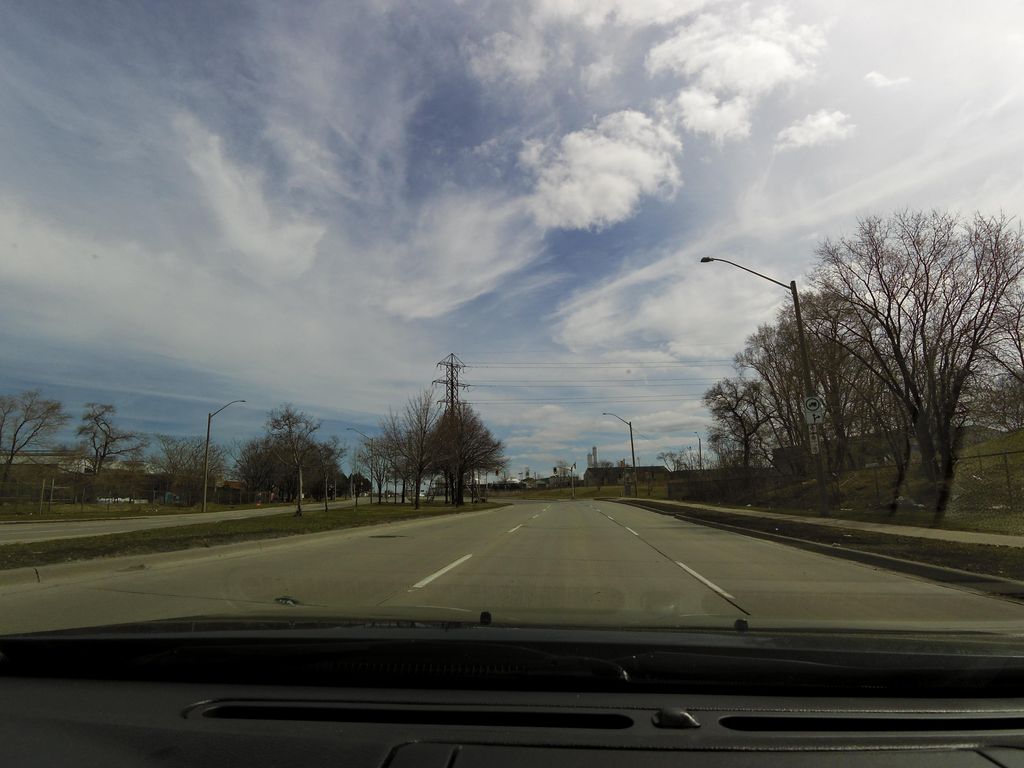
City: hamilton